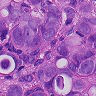
Metastatic tissue present: yes